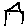
Label: house